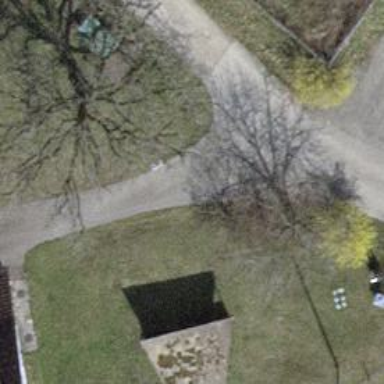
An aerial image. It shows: Urban tree adds touch of nature to the surroundings.